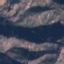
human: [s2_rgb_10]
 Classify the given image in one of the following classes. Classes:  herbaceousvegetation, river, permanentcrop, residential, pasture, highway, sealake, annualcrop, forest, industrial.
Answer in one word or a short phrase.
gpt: HerbaceousVegetation